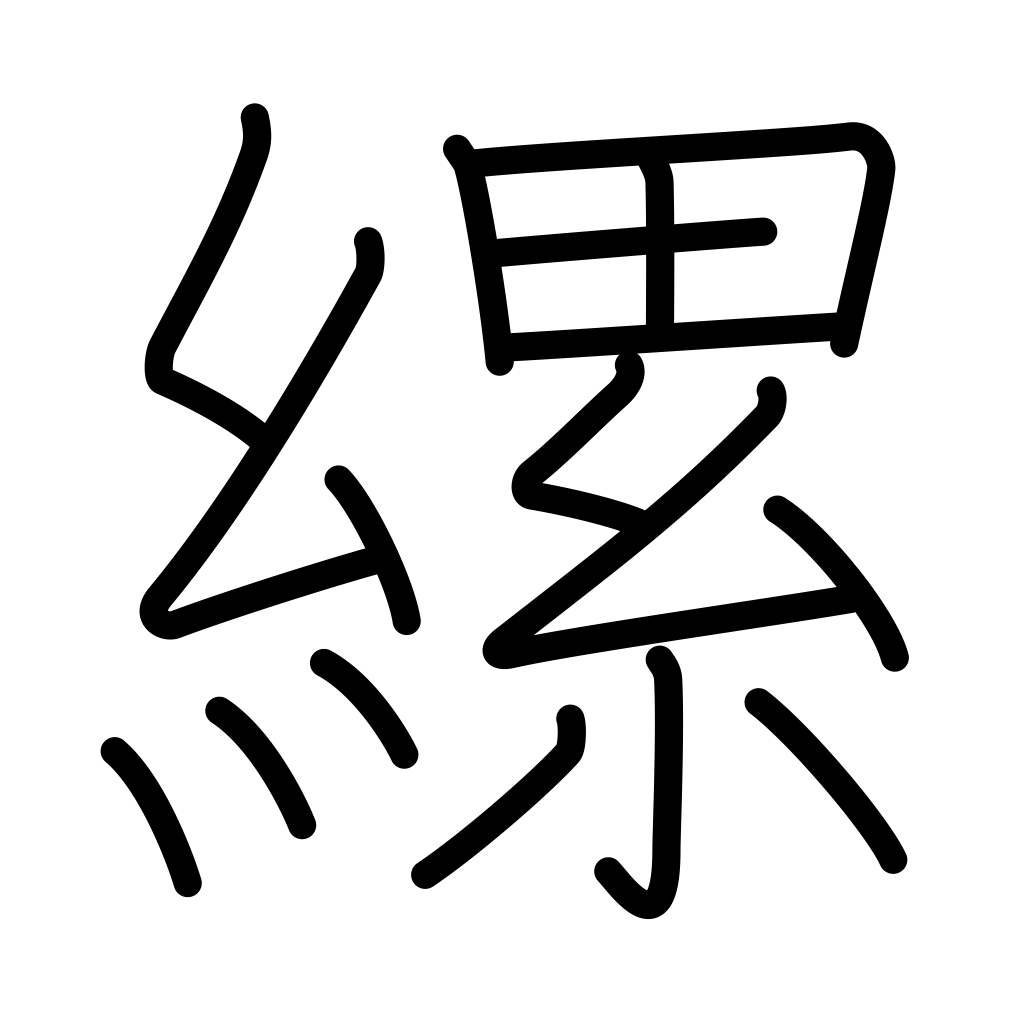
Meaning: tie